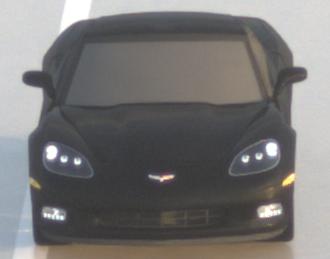
Make: Chevrolet
Model: Corvette Coupé
Detailed model: Corvette (C6) Coupé
Model produced from: 2005/02
Model produced until: 2008/03
Doors: 3
Color: black
Road condition: wet road
Daytime: sunrise or sunset
Contrast: low contrast